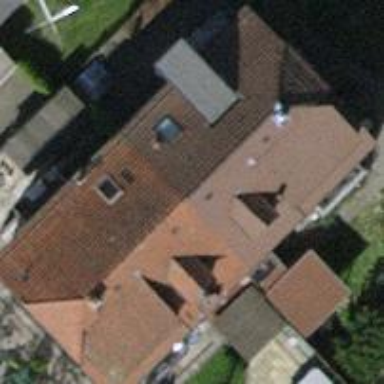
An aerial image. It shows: Semi-detached house.